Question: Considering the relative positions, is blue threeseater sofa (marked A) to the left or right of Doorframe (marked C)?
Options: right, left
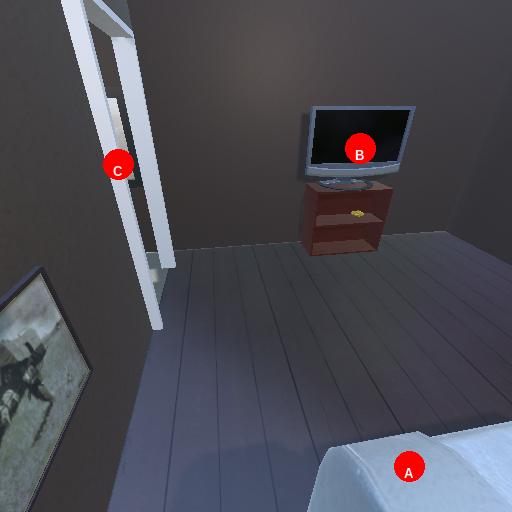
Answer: right